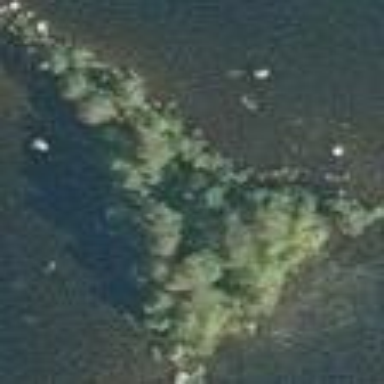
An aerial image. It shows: Islet.